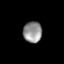
Tissue: lung
Cell type: Others
Senescence score: 0.5913
Nuclear area (px): 387
Mean DAPI intensity: 144.667